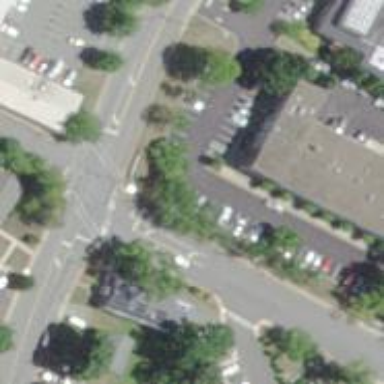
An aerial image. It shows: Commercial building.